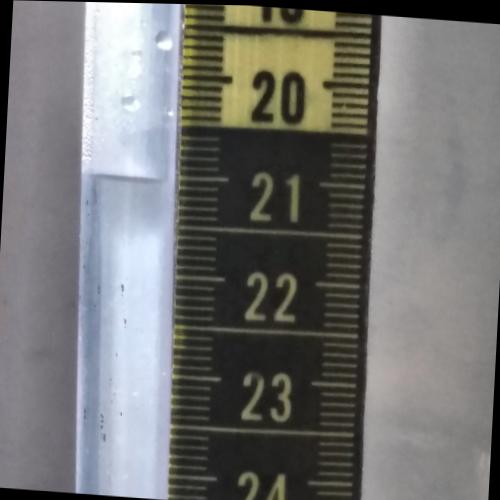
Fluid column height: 21.0 cm